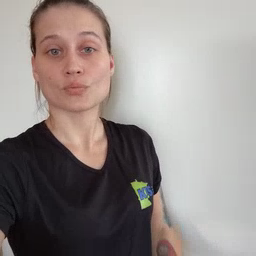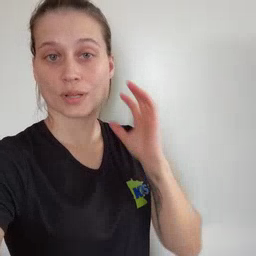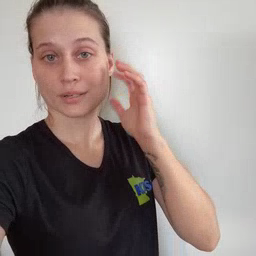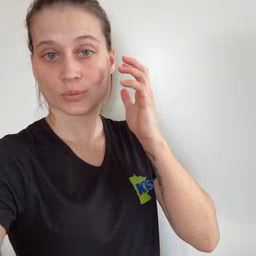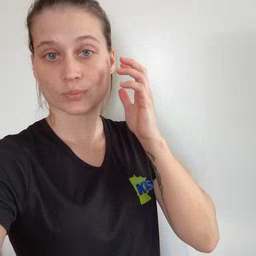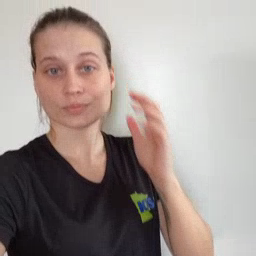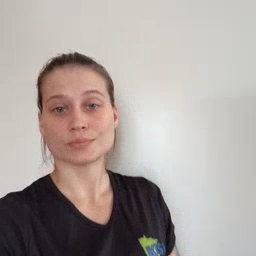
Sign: radio